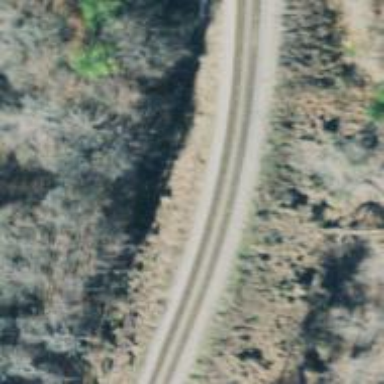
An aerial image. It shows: Railway track.